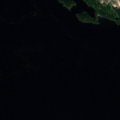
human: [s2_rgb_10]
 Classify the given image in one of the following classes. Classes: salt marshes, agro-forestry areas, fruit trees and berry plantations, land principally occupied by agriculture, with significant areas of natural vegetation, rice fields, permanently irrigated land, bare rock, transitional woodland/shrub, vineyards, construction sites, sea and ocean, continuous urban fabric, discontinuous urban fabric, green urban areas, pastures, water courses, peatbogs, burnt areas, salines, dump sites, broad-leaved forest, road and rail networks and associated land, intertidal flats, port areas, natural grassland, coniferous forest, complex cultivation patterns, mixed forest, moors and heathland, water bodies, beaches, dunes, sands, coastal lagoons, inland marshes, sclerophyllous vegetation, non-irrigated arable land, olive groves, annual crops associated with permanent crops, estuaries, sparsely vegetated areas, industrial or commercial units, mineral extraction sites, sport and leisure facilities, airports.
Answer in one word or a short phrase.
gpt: industrial or commercial units, mixed forest, water bodies